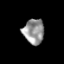
Tissue: lung
Cell type: Epithelial cells
Senescence score: 0.2074
Nuclear area (px): 510
Mean DAPI intensity: 151.094